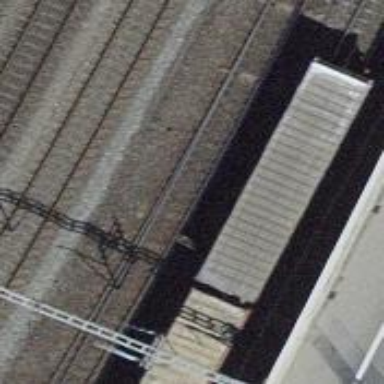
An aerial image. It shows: Railway switch.